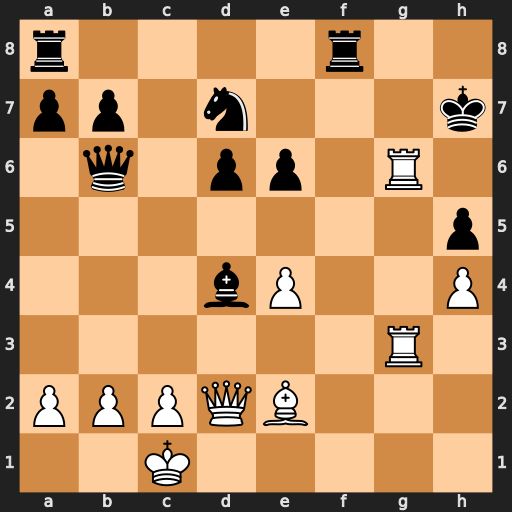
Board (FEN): r4r2/pp1n3k/1q1pp1R1/7p/3bP2P/6R1/PPPQB3/2K5
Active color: w
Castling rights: -
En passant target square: -
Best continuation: Qh6#